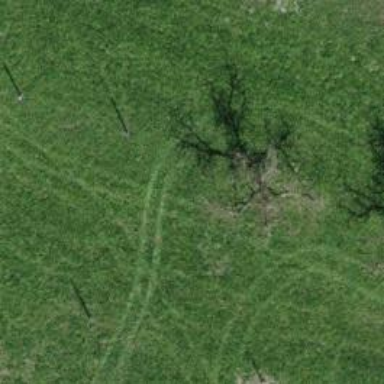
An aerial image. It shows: Single tag "natural: tree."